Question: Following the excelent post from Joe Wheatley (<URL> I managed to produce a
temperature global map. But, instead of only plotting coastline I've tried to use maptools package to plot country borders.
The problem comes when only eastern hemisphere country borders are plotted. I should be missing something I can't figure out,
still looking for on stackoverflow and google. Hope you can help.
Here is the code I'm using (most coming from Joe's post)
'''
loc=file.path("ftp://ftp.ncep.noaa.gov/pub/data/nccf/com/gfs/prod/gfs.<PHONE>/gfs.t00z.sfluxgrbf03.grib2")
download.file(loc,"temp.grb",mode="wb")
system("wgrib2 -s temp.grb | grep :TMP: | wgrib2 -i temp.grb -netcdf TMP.nc",intern=T)
system("wgrib2 -s temp.grb | grep :LAND: | wgrib2 -i temp.grb -netcdf temp.nc",intern=T)
library(ncdf)
landFrac <-open.ncdf("LAND.nc")
lon <- get.var.ncdf(landFrac,"longitude")
lat <- get.var.ncdf(landFrac,"latitude")
temp=open.ncdf("TMP.nc")
t2m.mean <- get.var.ncdf(temp,"TMP_2maboveground")
library("fields")
library("sp", lib.loc="/usr/lib/R/site-library")
library("maptools", lib.loc="/usr/lib/R/site-library")
day="DIA"
png(filename="gfs.png",width=1215,height=607,bg="white")
rgb.palette <- colorRampPalette(c("snow1","snow2","snow3","seagreen","orange","firebrick"), space = "rgb")#colors
image.plot(lon,lat,t2m.mean,col=rgb.palette(200),main=as.expression(paste("GFS 24hr Average 2M Temperature",day,"00 UTC",sep="")),axes=T,legend.lab="o C")
data(wrld_simpl)
plot(wrld_simpl, add = TRUE)
dev.off()
'''
and this is the image produced

This is a global map, should I use xlim and ylim in image.plot to extract a region (i.e. Europe)
Added url for temp.nc file
<URL>
Any help would be appreciated, thanks
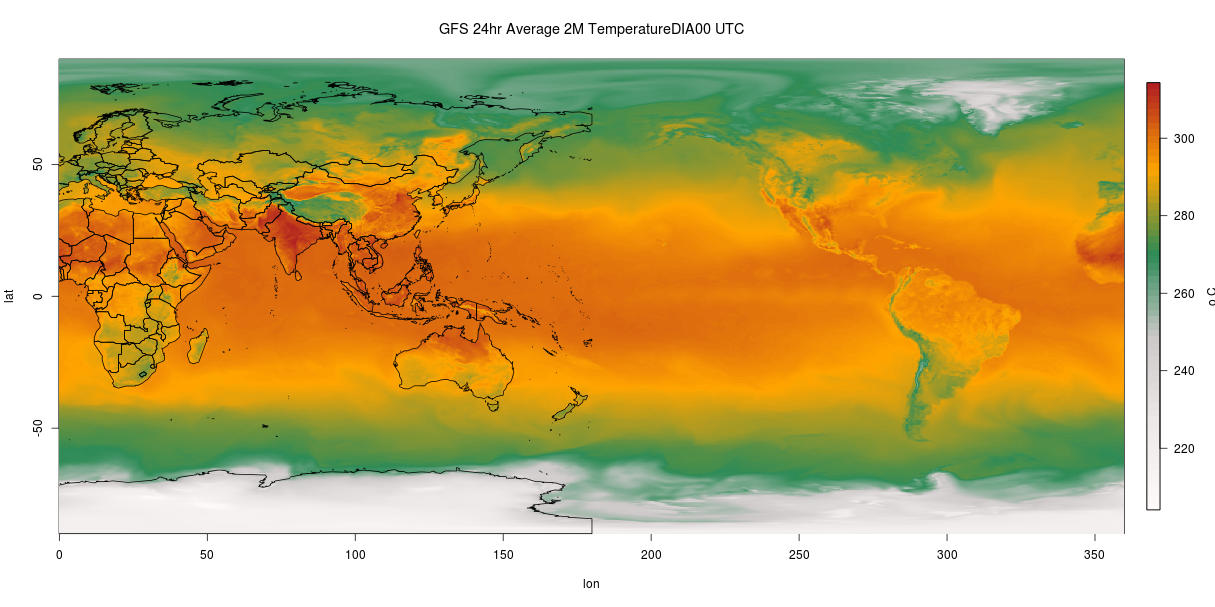
Answer: The data set 'wrld_simpl' is aligned on longitudes [-180, 180] but your grid data is clearly [0,360]. Since you have maptools loaded try this to add a modified copy to your plot:
'''
plot(elide(wrld_simpl, shift = c(360, 0)), add = TRUE)
'''
There are other tools to crop and move/combine and recentre data like this, including ?rotate in the package raster. It really depends on what you need.
Another graphics-alternative is to just use "world2" in the maps package
'''
library(maps)
map("world2", add = TRUE)
'''
Either of those will work to finish your plot started above.
Here's another discussion related to this: <URL>